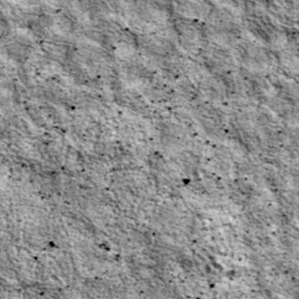
Label: non_frost